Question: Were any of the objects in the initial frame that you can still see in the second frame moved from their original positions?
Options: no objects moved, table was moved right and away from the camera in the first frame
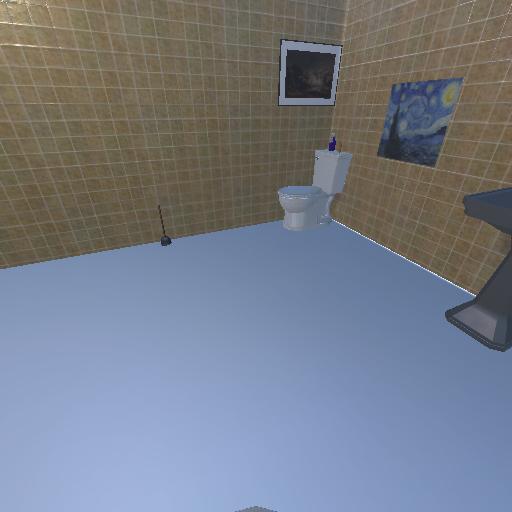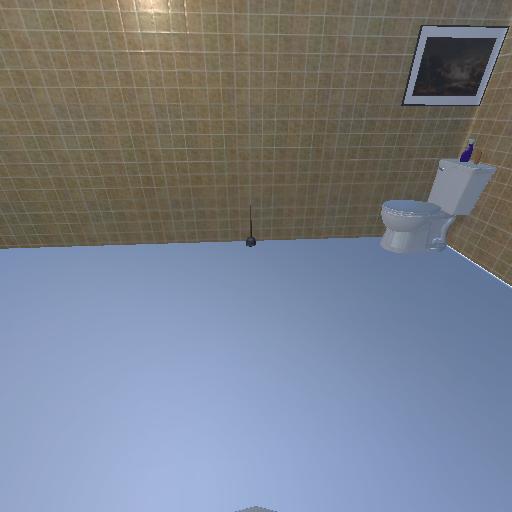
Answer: no objects moved